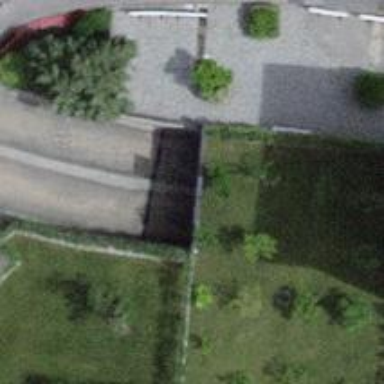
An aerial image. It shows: Parking entrance.